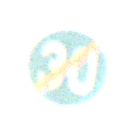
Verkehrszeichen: EndeMindestgeschwindigkeit
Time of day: SunriseSunset
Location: Outdoor (Nature)
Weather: PartlyCloudy
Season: NotSpecified
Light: Natural